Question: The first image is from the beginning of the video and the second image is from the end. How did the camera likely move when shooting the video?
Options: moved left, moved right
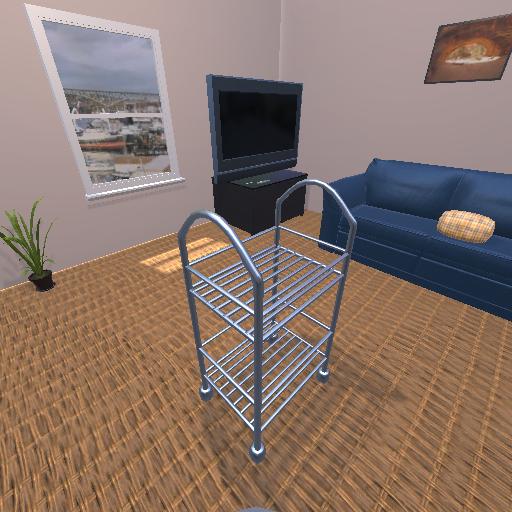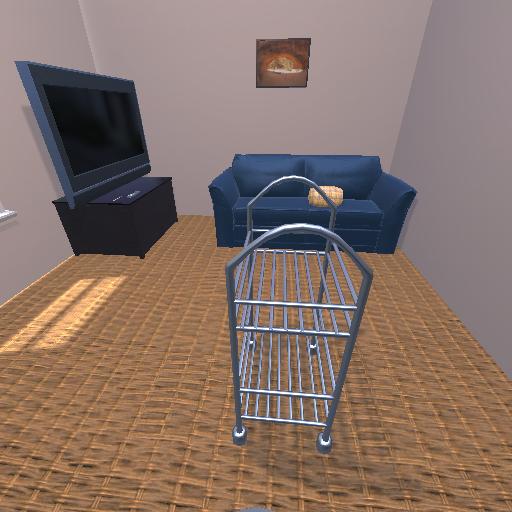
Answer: moved left